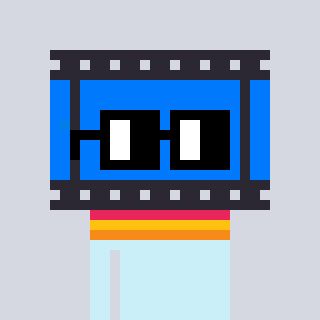
a pixel art character with square black glasses, a film strip-shaped head and a cold-colored body on a cool background